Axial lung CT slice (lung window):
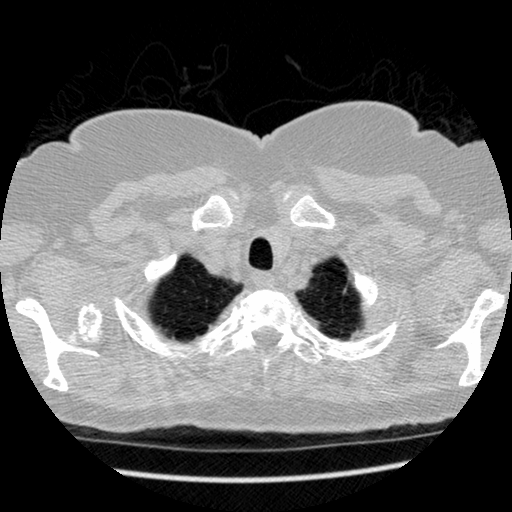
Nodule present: no